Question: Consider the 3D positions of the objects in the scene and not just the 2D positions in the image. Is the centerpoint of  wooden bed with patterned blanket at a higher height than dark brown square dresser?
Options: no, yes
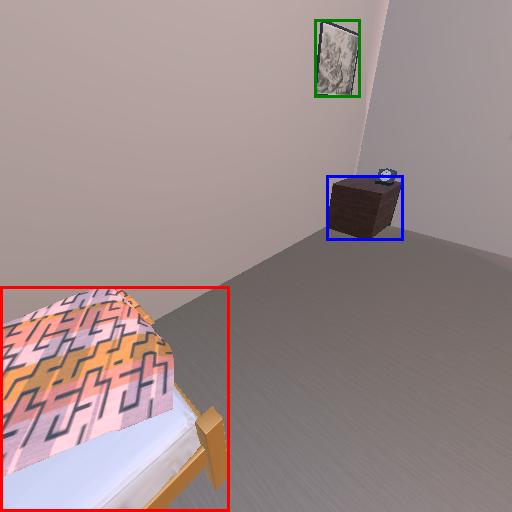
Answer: no